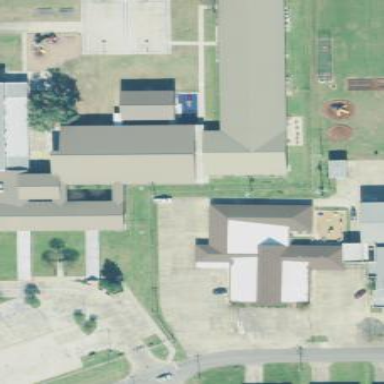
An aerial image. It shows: School.